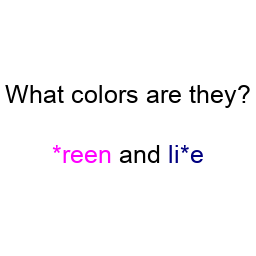
Color: magenta, navy
Color name shown: green, lime
Background color: white
Question text color: black